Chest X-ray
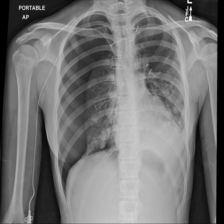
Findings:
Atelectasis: negative
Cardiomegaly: negative
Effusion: negative
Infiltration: negative
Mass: negative
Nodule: negative
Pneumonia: negative
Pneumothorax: negative
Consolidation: negative
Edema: negative
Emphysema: negative
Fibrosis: negative
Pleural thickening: negative
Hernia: negative